Field crop: maize
Growth stage: 2
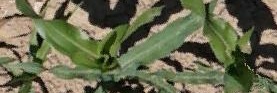
Species: maize